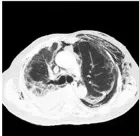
Chest images during the clinical episode. (I-L) Chest CT after extubation revealed severe subcutaneous and mediastinal empysema, along with bilateral opacities consistent with interstitial pneumonitis.
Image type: radiology (ct)